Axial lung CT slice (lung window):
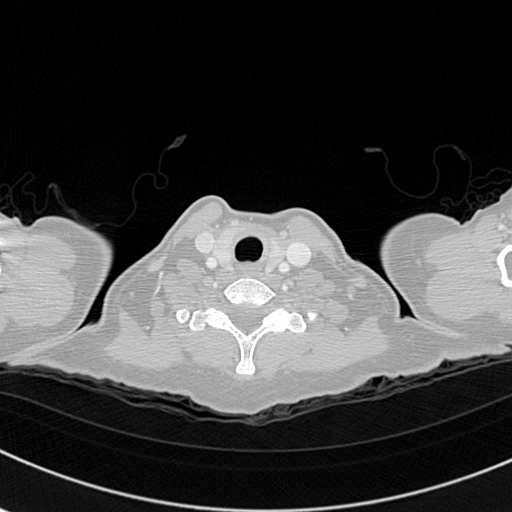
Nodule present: no